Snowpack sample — Buffalo Mountain, Silverthorne, Colorado, USA (1/25/25, 10:11 AM MST)
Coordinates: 39.6222, -106.1139
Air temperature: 22 °F
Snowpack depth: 110 cm
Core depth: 20 cm
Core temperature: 48.2 °F
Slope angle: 12°, slope face: 102°
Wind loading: high
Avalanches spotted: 0
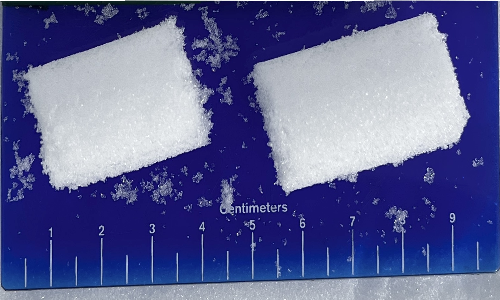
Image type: core
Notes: No avalanches nearby, collected on the outskirts of a fire break 15 meters from the treeline, on way to Buffalo and Red Mountain